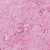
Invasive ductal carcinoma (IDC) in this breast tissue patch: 1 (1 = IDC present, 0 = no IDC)